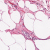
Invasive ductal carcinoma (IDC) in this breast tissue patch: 0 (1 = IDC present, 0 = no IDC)